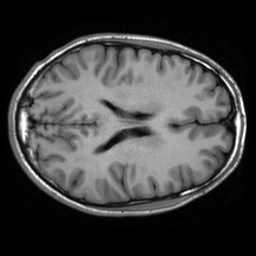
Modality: inplaneT1
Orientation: axial
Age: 17
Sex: male
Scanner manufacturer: ge
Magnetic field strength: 3 T
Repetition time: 2.499 s
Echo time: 0.02513 s